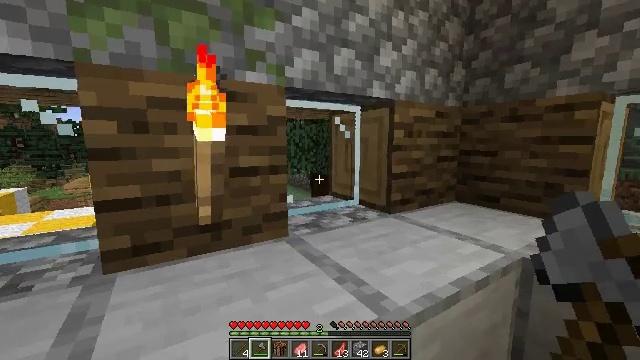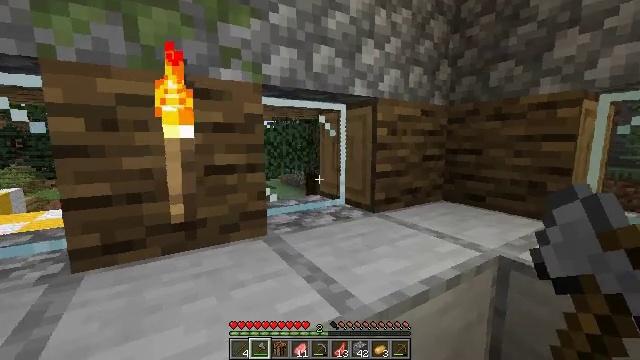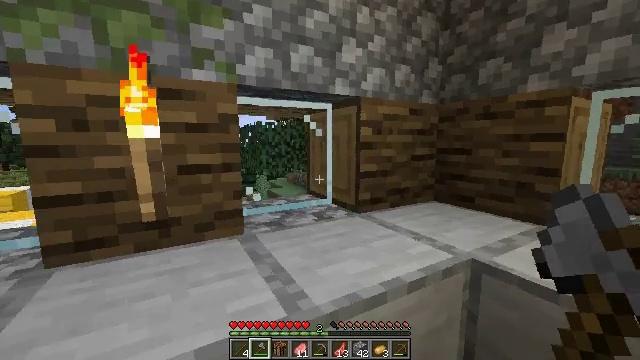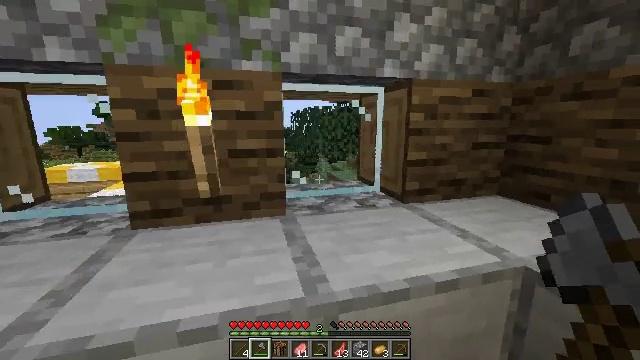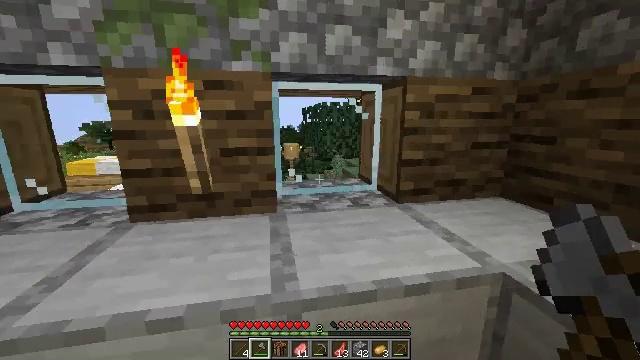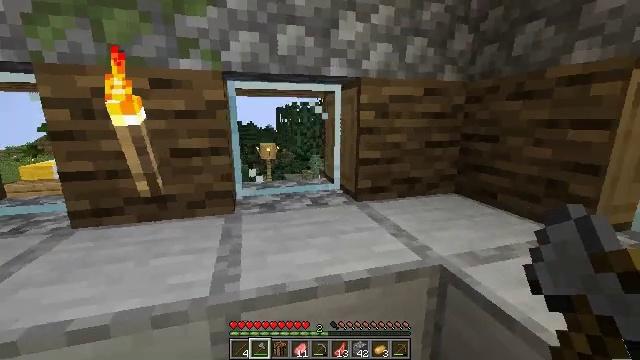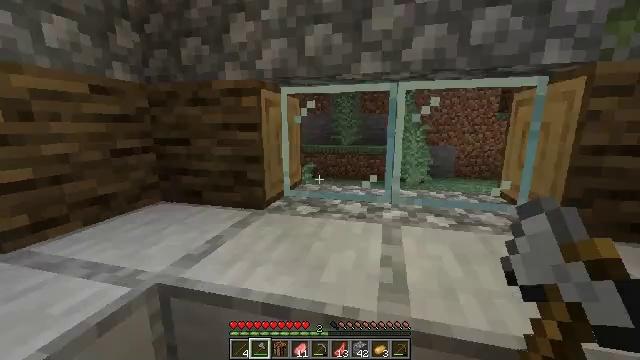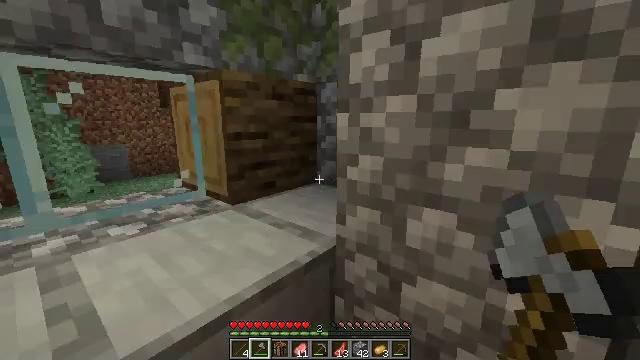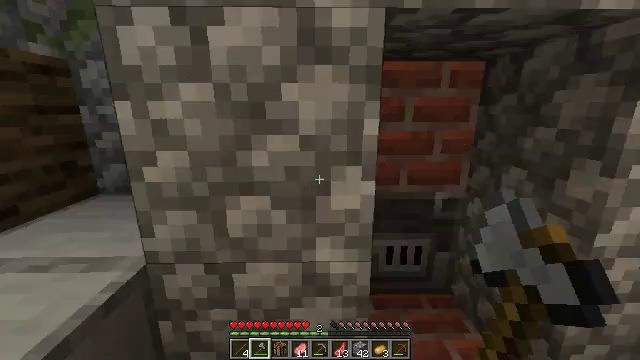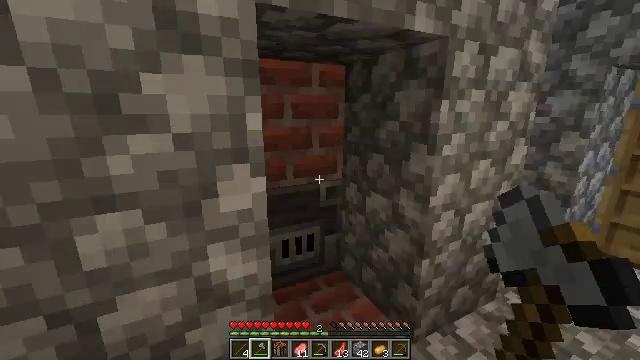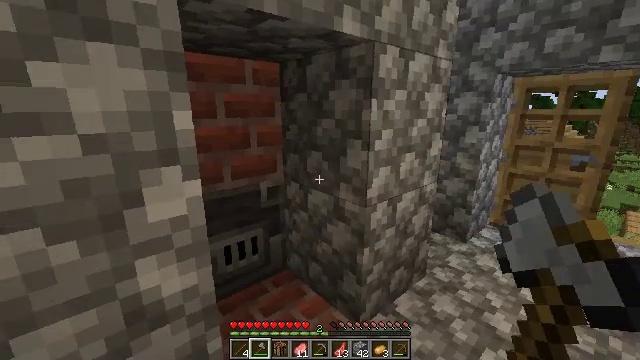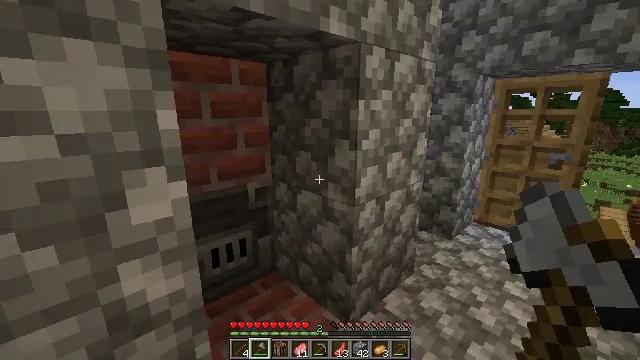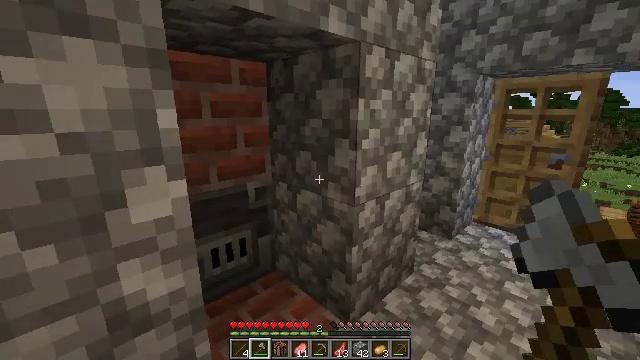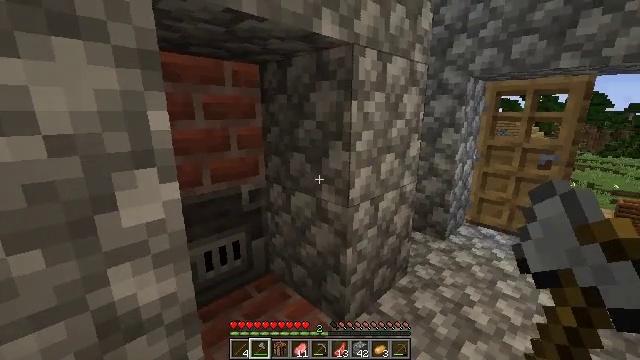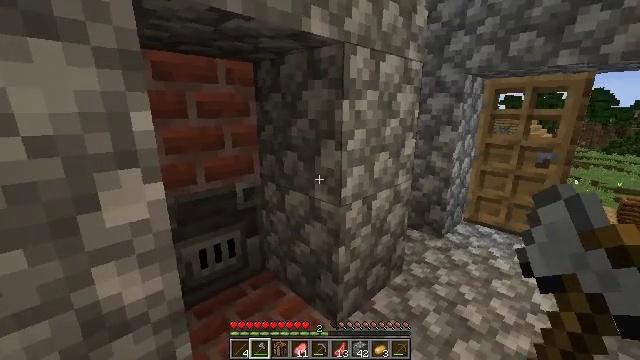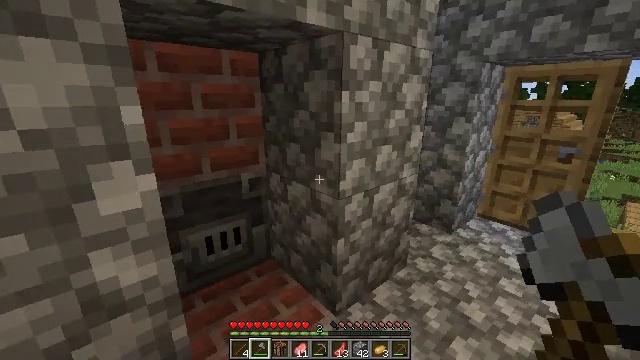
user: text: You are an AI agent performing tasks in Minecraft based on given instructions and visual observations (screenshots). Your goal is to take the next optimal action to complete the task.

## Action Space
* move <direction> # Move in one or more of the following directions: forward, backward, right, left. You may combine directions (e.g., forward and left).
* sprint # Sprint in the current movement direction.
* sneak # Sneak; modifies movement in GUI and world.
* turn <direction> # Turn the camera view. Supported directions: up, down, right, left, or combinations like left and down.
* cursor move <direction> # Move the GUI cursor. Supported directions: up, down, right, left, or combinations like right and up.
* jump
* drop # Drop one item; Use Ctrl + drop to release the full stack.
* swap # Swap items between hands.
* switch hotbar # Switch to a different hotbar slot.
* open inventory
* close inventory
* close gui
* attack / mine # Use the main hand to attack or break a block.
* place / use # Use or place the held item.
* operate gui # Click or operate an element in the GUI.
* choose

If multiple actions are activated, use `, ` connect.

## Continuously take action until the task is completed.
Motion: motion action
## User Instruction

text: Recycle the blast furnace by breaking it.
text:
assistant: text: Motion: move right
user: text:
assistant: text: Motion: move right, turn left
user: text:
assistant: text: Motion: move right, turn left and down
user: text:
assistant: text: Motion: move right, turn left
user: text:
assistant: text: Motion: turn right
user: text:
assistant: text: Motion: turn right and up
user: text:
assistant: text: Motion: turn right and down
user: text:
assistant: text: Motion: turn right and down
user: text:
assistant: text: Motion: turn right
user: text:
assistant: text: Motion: turn right
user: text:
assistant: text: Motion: turn right
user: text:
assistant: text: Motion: no_op
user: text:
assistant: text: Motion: turn right
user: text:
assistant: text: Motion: move right
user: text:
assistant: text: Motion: move right, turn left and down
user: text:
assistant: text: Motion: move right
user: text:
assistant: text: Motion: move right
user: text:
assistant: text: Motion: move right
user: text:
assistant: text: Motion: no_op
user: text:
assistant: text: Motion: no_op
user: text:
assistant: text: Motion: move left, turn left and up
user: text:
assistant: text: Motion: move left
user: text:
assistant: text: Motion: move forward and move left
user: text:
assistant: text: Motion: move forward and move left
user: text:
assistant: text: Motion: move forward and move left
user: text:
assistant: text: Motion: move forward and move left, turn left
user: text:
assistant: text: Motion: move forward, turn left
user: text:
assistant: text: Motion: turn left
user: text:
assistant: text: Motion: no_op
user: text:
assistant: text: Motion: no_op